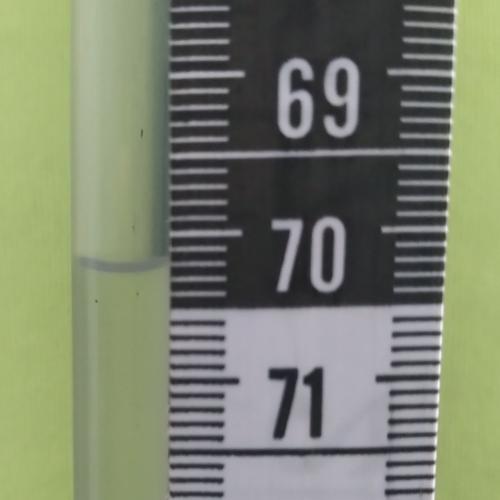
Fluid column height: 70.2 cm